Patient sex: M
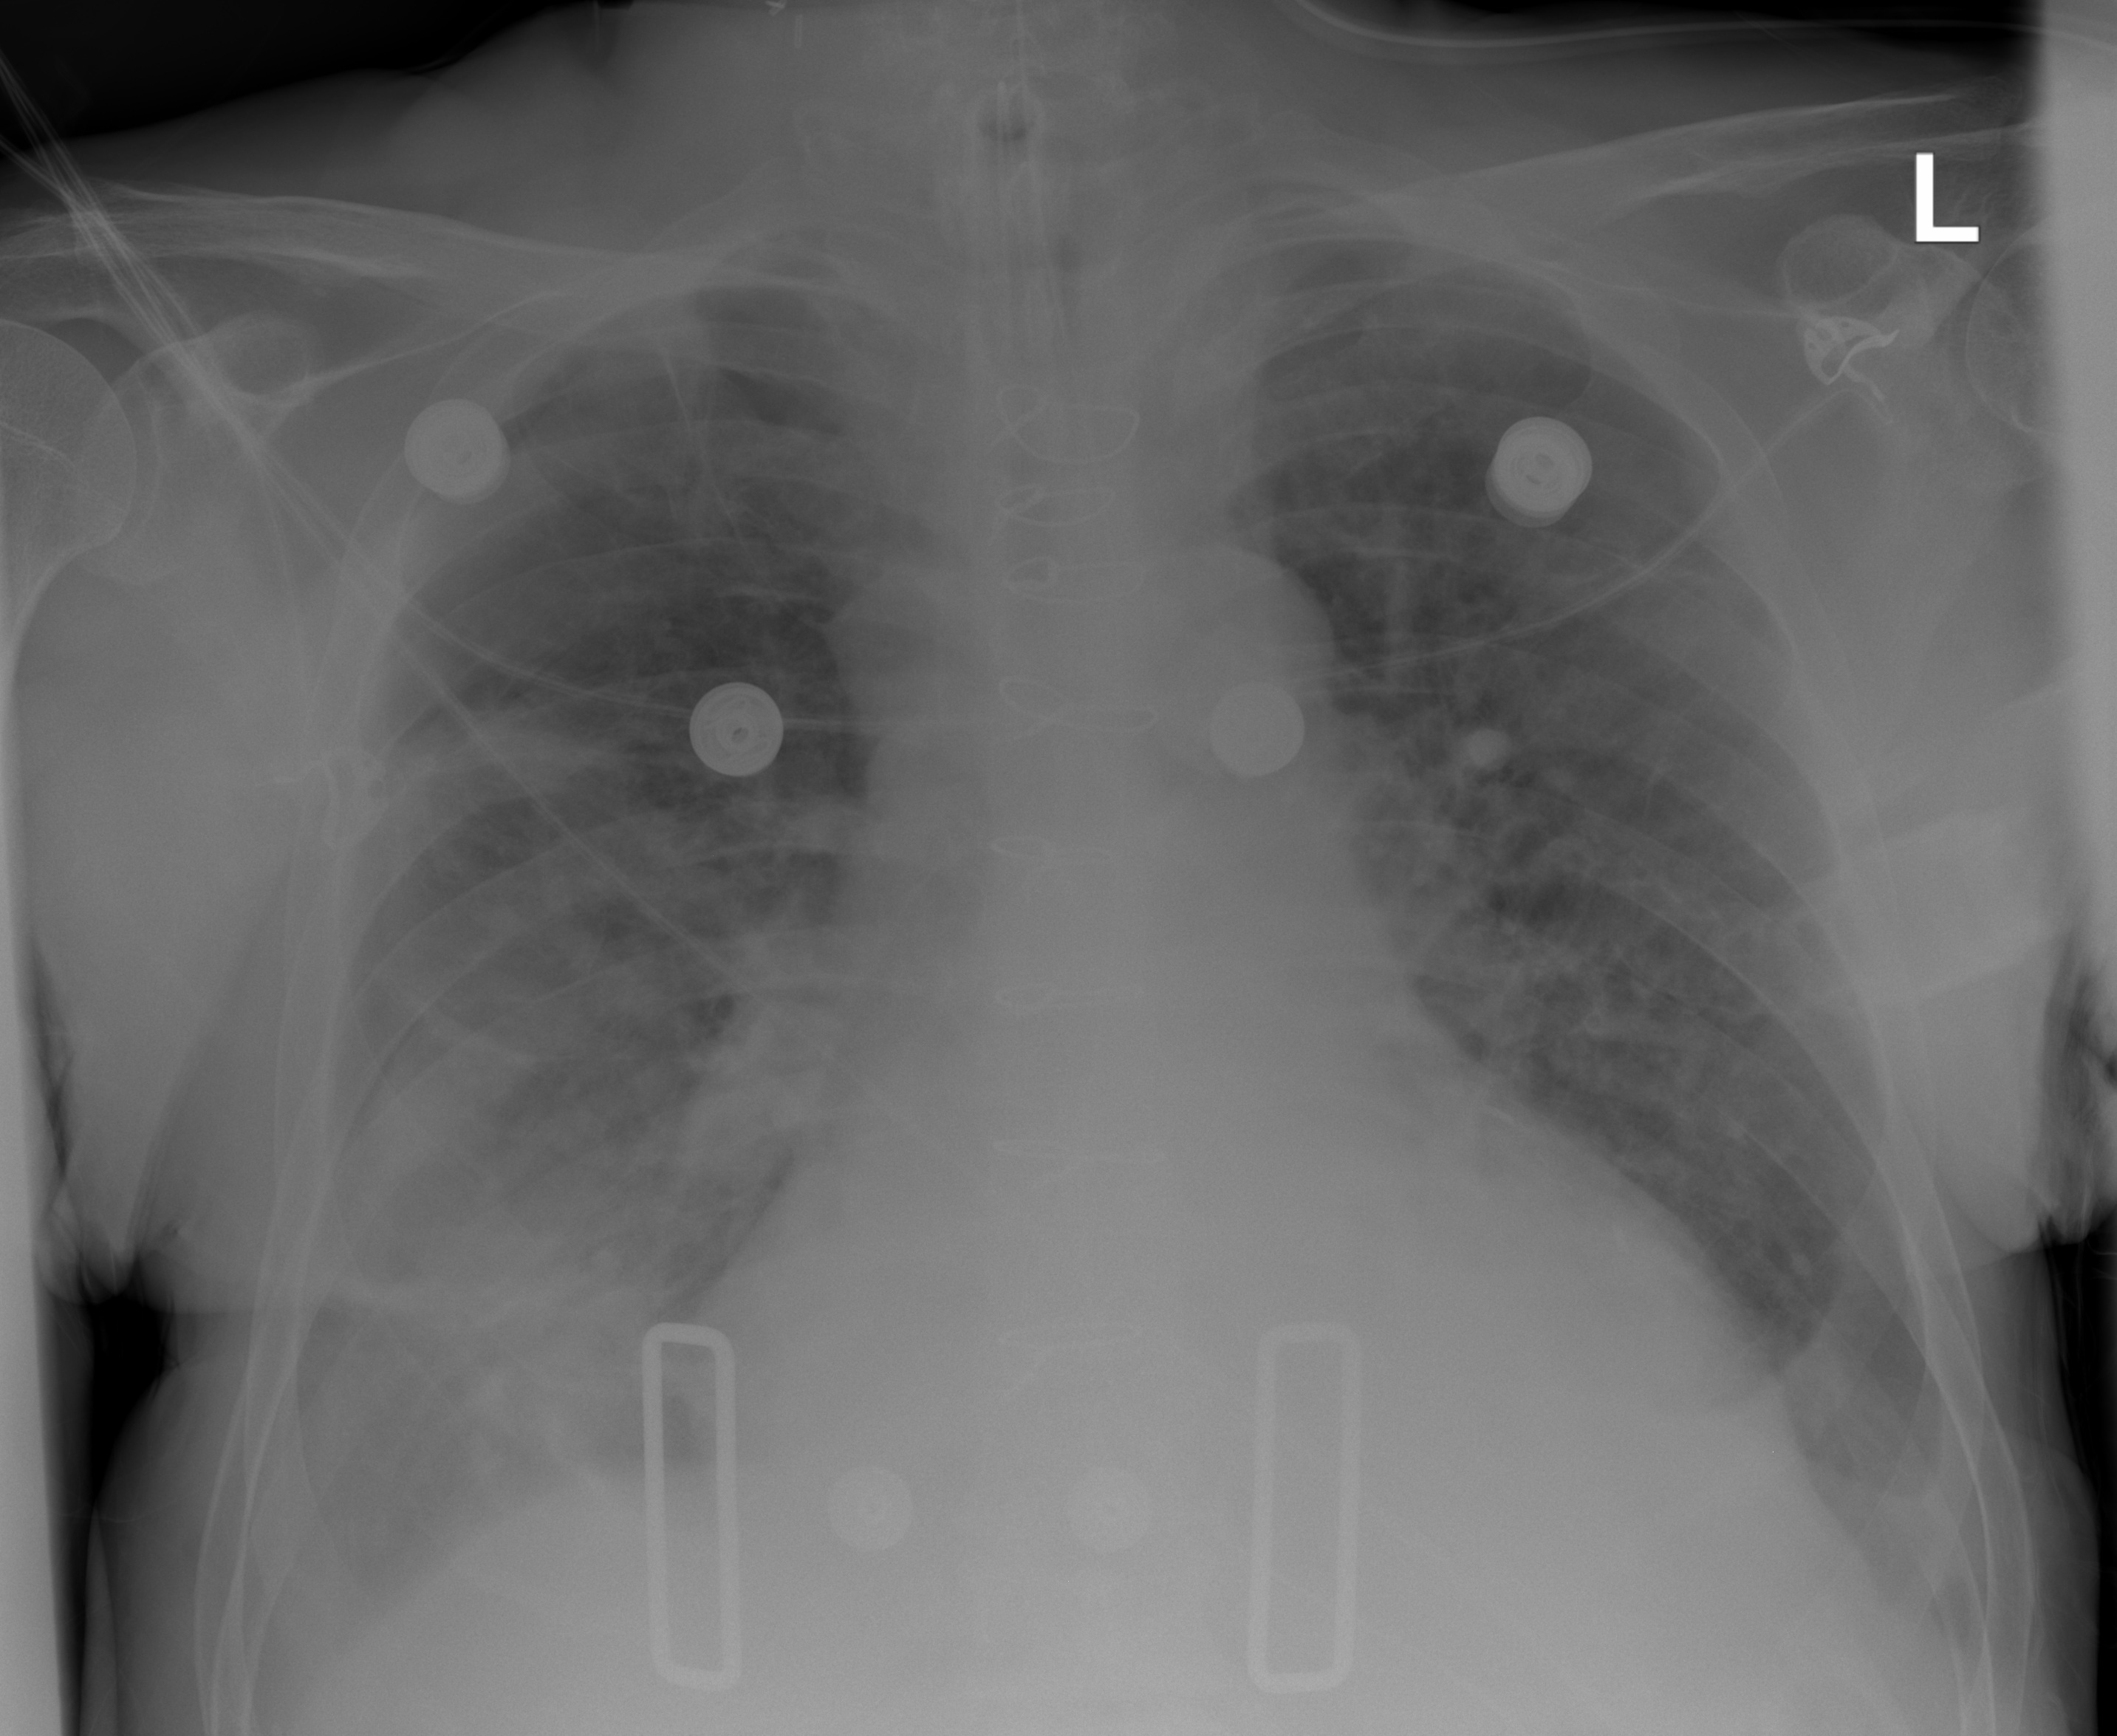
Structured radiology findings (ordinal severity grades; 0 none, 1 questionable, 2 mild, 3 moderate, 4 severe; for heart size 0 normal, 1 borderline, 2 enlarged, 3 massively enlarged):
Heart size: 2
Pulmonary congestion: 2
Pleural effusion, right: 2
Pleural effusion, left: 2
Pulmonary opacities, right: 2
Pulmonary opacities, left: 0
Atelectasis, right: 2
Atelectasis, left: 2